Field crop: tomato
Growth stage: 2
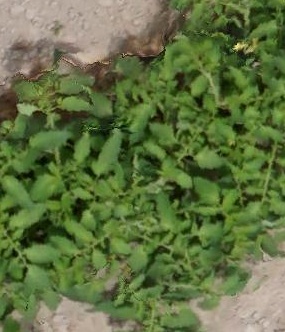
Species: tomato